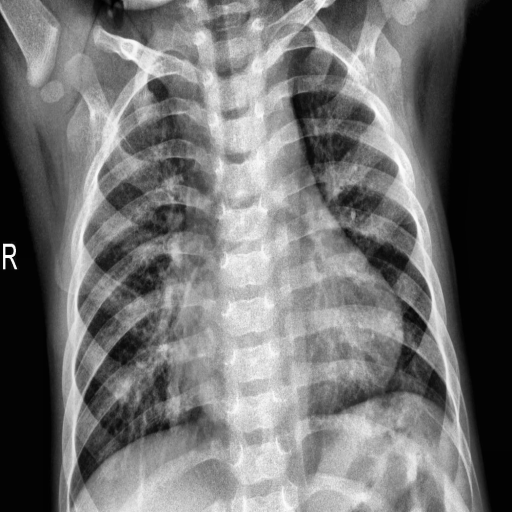
Finding: PNEUMONIA